Question: Looking to achieve an animation going from a bunch of card-like widgets in a gridview to a simple dialog, using a hero-style transition. I've mocked something up in Unity to demonstrate the concept

I've played around a bit with a hero tranisition (trying various things like RotationTransition) and have also used a package called Flip Card (<URL>, but I can't quite get the two concepts working together, wondering if someone had some ideas
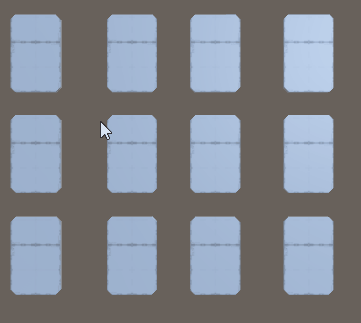
Answer: It's quite fun actually, I've done it, try this code:
'''
import 'package:flutter/material.dart';
import 'package:flip_card/flip_card.dart';
import 'package:after_layout/after_layout.dart';
class FlipCardHero extends StatefulWidget {
@override
_FlipCardHeroState createState() => _FlipCardHeroState();
}
class _FlipCardHeroState extends State<FlipCardHero> {
@override
Widget build(BuildContext context) {
return Scaffold(
backgroundColor: Colors.white,
body: GridView.builder(
gridDelegate: SliverGridDelegateWithFixedCrossAxisCount(
crossAxisCount: 4,
childAspectRatio: 1.0,
),
itemCount: 12,
itemBuilder: (context, index) {
return GestureDetector(
child: Hero(
tag: 'flipcardHero$index',
child: Container(
color: Colors.yellow[50],
height: 150,
child: FlipCard(
flipOnTouch: false,
direction: FlipDirection.HORIZONTAL,
front: Container(
child: Text('Front'),
),
back: Container(
child: Text('Back'),
),
),
),
),
onTap: () {
Navigator.of(context).push(
PageRouteBuilder(
opaque: false,
pageBuilder: (_, __, ___) =>
SingleFlipCard(id: 'flipcardHero$index'),
),
);
},
);
},
),
);
}
}
class SingleFlipCard extends StatefulWidget {
final id;
SingleFlipCard({@required this.id});
@override
SingleFlipCardState createState() => SingleFlipCardState();
}
class SingleFlipCardState extends State<SingleFlipCard>
with AfterLayoutMixin<SingleFlipCard> {
final GlobalKey<FlipCardState> cardKey = GlobalKey<FlipCardState>();
@override
void afterFirstLayout(BuildContext context) {
cardKey.currentState.toggleCard();
}
@override
Widget build(BuildContext context) {
return Scaffold(
backgroundColor: Colors.transparent,
body: GestureDetector(
child: Center(
child: Hero(
tag: widget.id,
child: Container(
color: Colors.yellow[50],
height: 150,
child: FlipCard(
key: cardKey,
flipOnTouch: false,
direction: FlipDirection.HORIZONTAL,
front: Container(
width: 200,
height: 400,
child: Text('Front'),
),
back: Container(
width: 200,
height: 400,
child: Text('Back'),
),
),
),
),
),
onTap: () {
Navigator.pop(context);
},
),
);
}
}
'''